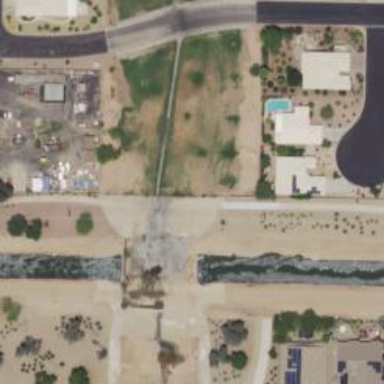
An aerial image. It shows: Aqueduct bridge.